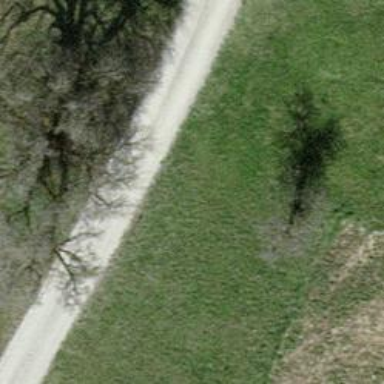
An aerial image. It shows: Track with fine gravel surface graded as grade 2.